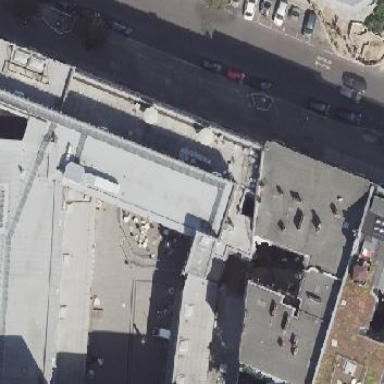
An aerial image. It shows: Part of building.